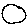
Label: circle